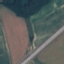
Land use / land cover class: Highway